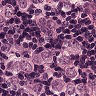
Metastatic tissue present: yes